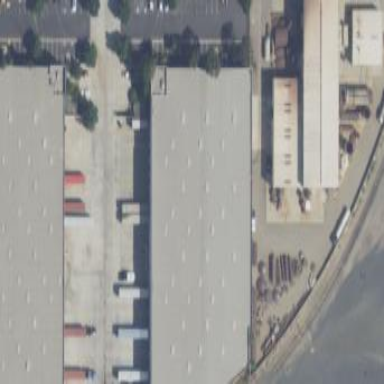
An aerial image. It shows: Industrial building.